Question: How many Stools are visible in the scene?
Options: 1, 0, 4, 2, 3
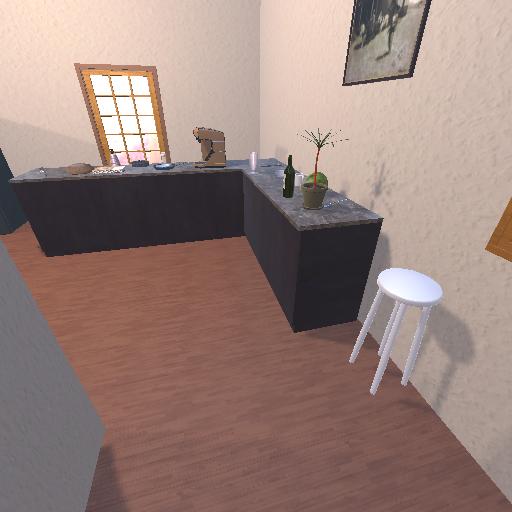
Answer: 1